Месторождения нефти представляют собой пласт пористой проводящей жидкость среды, которую сверху перекрывает покрышка плохо проводящей жидкость горной породы. Под проводящей пористой средой должна находиться нефтематеринская порода. В течение длительного (порядка миллионов лет) времени, под действием высоких температур и давлений в практически бескислородной среды, органическое вещество нефтематеринской породы (кероген) распадается на углеводороды. Поры среды заполняются смесью этих углеводородов и воды, которой в среднем всегда больше. Эта смесь называется флюидом. Из-за увеличения удельного объема, а также из-за уплотнения горной породы с течением времени под силой тяжести, в поровой жидкости, флюиде, начинает увеличиваться давление. Это приводит к движению флюида. Непроводящая глинистая покрышка является естественной преградой для флюида. За миллионы лет он накапливается у поверхности раздела в «ловушках» — неровностях горной породы (см. рис.).
Часть A. Оценка запасов нефти (1.5 балла) Как было указано в предисловии, весь нефтяной флюид расположен в порах среды. Важной характеристикой среды является пористость — величина $$\varphi=\cfrac{V_{пор}}{V_{ср}}{,} $$ где $V_{пор}$ — объём, занимаемый порами в выделенном объёме среды $V_{ср}$.
Пусть залежь нефти представляет собой участок древних речных отложений песчаника в форме параллелепипеда высотой $h = 10~{м}$, шириной $b = 100~{м}$ и длинной $L = 2000~{м}$. Пористость породы $\varphi = 0.1$. Оцените запасы нефти $m_{н}$ в данном месторождении. Выразите ответ через $L$, $b$, $h$, $\rho$ и $\varphi$, а также приведите его численное значение в тоннах. Считайте, что нефтяной флюид целиком заполняет объём пор. Одной из наиболее важных величин в отрасли, связанной с нефтью, является пластовое давление. Пластовым давлением $p_{пл}$ называют величину давления жидкостей в порах в том случае, когда поры соединены между собой. Данный случай чаще всего и реализуется в реальности. Пластовое давление обусловлено тем, что флюид в порах сжат относительно нормальных условий. Сжатие флюида характеризуется сжимаемостью вещества $\beta$, которая определяется соотношением: $$\beta=-\cfrac{1}{V}\cfrac{dV}{dp}{,} $$ где $p$ и $V$ — давление и объём вещества, а производная $dV/dp$ берётся при постоянном его количестве. Далее во всех пунктах данной части задачи считайте, что все поры соединены между собой, поэтому распределение давления в них определяется по законам гидростатики.
Пусть пластовое давление нефти на дне залежей составляет $p_{пл}=250~{атм}$. Найдите, при какой максимальной глубине залегания $H_{max}$ месторождение будет фонтанирующим, т.е. нефть будет вытекать на поверхность под действием собственного давления. Выразите ответ через $\rho$, $g$ и $p_{пл}$, а также приведите его численное значение. Сжимаемостью нефти можно пренебречь. Из месторождения можно добыть далеко не всю нефть, а только её часть. Доля извлеченной нефти от общих запасов называется коэффициентом извлечения нефти (КИН) $\alpha$. Как правило он невысок и почти никогда не достигает половины.
Оцените максимально возможный КИН $\alpha_{max}$ в режиме фонтанирования при пластовом давлении $p_{пл}=250~{атм}$, если сжимаемость нефти $\beta = 5\cdot 10^{-10}~{Па}$. Выразите ответ через $\beta$ и $p_{пл}$, а также приведите его численное значение. Считайте, что отложения русла рек изолированы непроницаемыми глинами с малой пористостью. Глубина залежей $H$ может быть выбрана произвольным образом.
Часть B. Гидроразрыв пласта (3.2 балла) Распространенный метод повышения отдачи нефти на месторождении заключается в том, что перед добычей в скважину под большим давлением закачивается специальная жидкость — расклинивающий агент. Это приводит к образованию трещины плоской формы порядка $100~{м}$ в длину и не более $1~{см}$ в ширину. Созданная в нефтесодержащих слоях трещина заметно упрощает приток нефти в скважину при том же давлении, что существенно ускоряет добычу и уменьшает затраты. Этот метод называется гидроразрывом пласта. На (рис. а) показан вид сверху на трещину, а на (рис. б) приведено поперечное сечение трещины $wh$, лежащее в вертикальной плоскости и перпендикулярное оси $x$. через которое течёт жидкость.  В пунктах $\mathrm{B1}$ и $\mathrm{B2}$ рассматривается половина трещины, соответствующая $x>0$, в которой скорость расклинивающей жидкости направлена вдоль оси $x$.
При тех же самых данных оцените максимально возможный КИН $\alpha_{max}$ в режиме фонтанирования, если снизу в пластовых отложениях находится вода объемом $kV_0$ ($k = 9$) при начальных запасах нефти $V_0$. Сжимаемость воды считайте равной сжимаемости нефти. Выразите ответ через $\beta$ и $p_{пл}$, а также приведите его численное значение. Считайте что забор жидкости происходит сверху, т.е. забирается только нефть. Глубина залежей $H$ может быть выбрана произвольным образом.
Рассмотрим горизонтальное течение жидкости вдоль оси $x$ между двумя параллельными плоскостями высотой $h$. Расстояние между плоскостями $w\ll{h}$. Определите объёмный расход (далее во всех пунктах задачи — поток) жидкости $Q$ через поперечное сечение $wh$. Ответ выразите через $\eta$, $w$, $h$ и градиент давления $dp(x)/dx$. Поскольку расстояние между плоскостями уменьшается медленно по длине трещины, всегда считайте применимым результат, полученный в пункте $\mathrm{B1}$.
В центре щели создается избыточное давление $\Delta p$. Найдите зависимость избыточного давления $p'$ в щели от координаты $x$. Ответ выразите через $\Delta{p}$, $Q$, $E$, $h$, $\eta$ и $x$.
Трещина заканчивается в положении, соответствующем равному нулю избыточному давлению. Определите длину трещины $L$. Ответ выразите через $\Delta{p}$, $E$, $h$, $\eta$ и $Q$.
Определите объем трещины $V$. Ответ выразите через $\Delta{p}$, $h$, $\eta$, $Q$ и $E$. Критическое избыточное давление, выдерживаемое барьерами, составляет $\Delta{p}=100~{атм}$.
Часть С. Время добычи нефти (3.2 балла) Пусть по краям нефтяного месторождения пробурено по скважине, каждая из которых создает трещину. Трещины параллельны боковым граням месторождения и полностью их перекрывают. Нагнетающая скважина создает повышенное давление, а добывающая — пониженное давление. Распространение жидкости в пласте описывается законом Дарси $$ \vec{v} = - \frac{k\nabla p}{\eta}, $$ где $\vec{v}$ — скорость течения жидкости, $\eta$ — вязкость жидкости, а $k$ — величина, называющаяся проницаемостью пласта для данной жидкости. В рамках данной задачи движение является одномерным, поэтому величину $\nabla p$ можно записать следующим образом: $$\nabla p=\vec{e}_x\cfrac{dp}{dx}{.} $$
Рассчитайте максимально возможные значения длины трещины $L_{max}$ и её объёма $V_{max}$.
Определите скорость $v$ движения границы жидкостей при перемещении фронта на величину $S$. Ответ выразите через $p_1$, $p_2$, $L$, $\eta_1$, $\eta_2$, $k_1$ и $k_2$. В пунктах $\mathrm{C2}$ и $\mathrm{C3}$ считайте, что $k_1=k_2=k=5\cdot 10^{-12}~{м}^2$.
Определите зависимость перемещения $S$ фронта от времени $t$. Ответ выразите через $p_1$, $p_2$, $L$, $\eta_1$, $\eta_2$, $k$ и $t$
Определите полное время $\tau$ вытеснения нефти из месторождения. Выразите ответ через $p_1$, $p_2$, $L$, $\eta_1$, $\eta_2$ и $k$ и рассчитайте его.
Часть D. Течение нефти в забое скважины (2.1 балла) Забой скважины — цилиндрический участок скважины с проницаемыми стенками, через который может проникать нефть. В рамках данной части задачи вам предлагается изучить распределение поля скоростей жидкости внутри данного цилиндра. Для начала рассмотрим классическое течение жидкости с вязкостью $\eta$ в трубе длиной $L$ радиусом $R$, к концам которой приложена разность давлений $\Delta p$. В пунктах $\mathrm{D1}$ и $\mathrm{D2}$ боковая поверхность цилиндра непроницаема, т.е жидкость через стенки не выходит, а движение каждого её элемента является одномерным.
При каком условии на параметры системы движение границы будет устойчивым, то есть при малом отклонении формы границы от плоской это отклонение не будет возрастать? Запишите условие устойчивости через $\eta_1$, $\eta_2$, $k_1$ и $k_2$. Устойчиво ли течение жидкости, рассмотренное в пунктах $\mathrm{C2}$ и $\mathrm{C3}$?
Найдите зависимость скорости течения жидкости в такой трубе от расстояния до оси трубы $v(r)$, максимальное значение скорости $v_{max}$ и полный поток $Q$ жидкости через сечение цилиндра. Ответы выразите через $\Delta{p}$, $\eta$, $L$, $R$ и $r$.
Выразите распределение скорости течения жидкости $v(r)$ через полный поток $Q$, $R$ и $r$. Далее перейдём непосредственно к анализу течения жидкости в забое скважины. Он представляет собой цилиндр радиусом $R$ и высотой $H$, через стенки которого поступает полный поток нефти $Q_0$.
Найдите поток $Q$ в сечении забоя на расстоянии $h$ от его нижнего края и соответствующее выражение для вертикальной скорости $v(r,h)$ в зависимости от расстояния до оси $r$ и высоты $h$. Ответы выразите через $Q_0$, $H$, $R$, $r$ и $h$.
Рассмотрим кольцо высотой $dh$ с внутренним и внешним радиусами $r$ и $r+dr$ соответственно. Используя тот факт, что жидкость несжимаема, покажите, что из условия постоянства объёма жидкости внутри выделенного кольца следует соотношение: $$\cfrac{\partial v}{\partial h}=-\cfrac{1}{r}\cfrac{\partial (u_rr)}{\partial r}{.}$$ Вы можете использовать это соотношение, даже если не смогли его доказать.
Найдите радиальную скорость течения жидкости $u_r(r,h)$ в зависимости от расстояния до оси $r$ и высоты $h$, а также максимальную величину её модуля $u_{r(max)}$. Ответы выразите через $Q_0$, $R$, $H$, $h$ и $r$.
Чему равно отношение $u_{r(max)}/v_{max}$? Ответ выразите через $R$ и $H$.
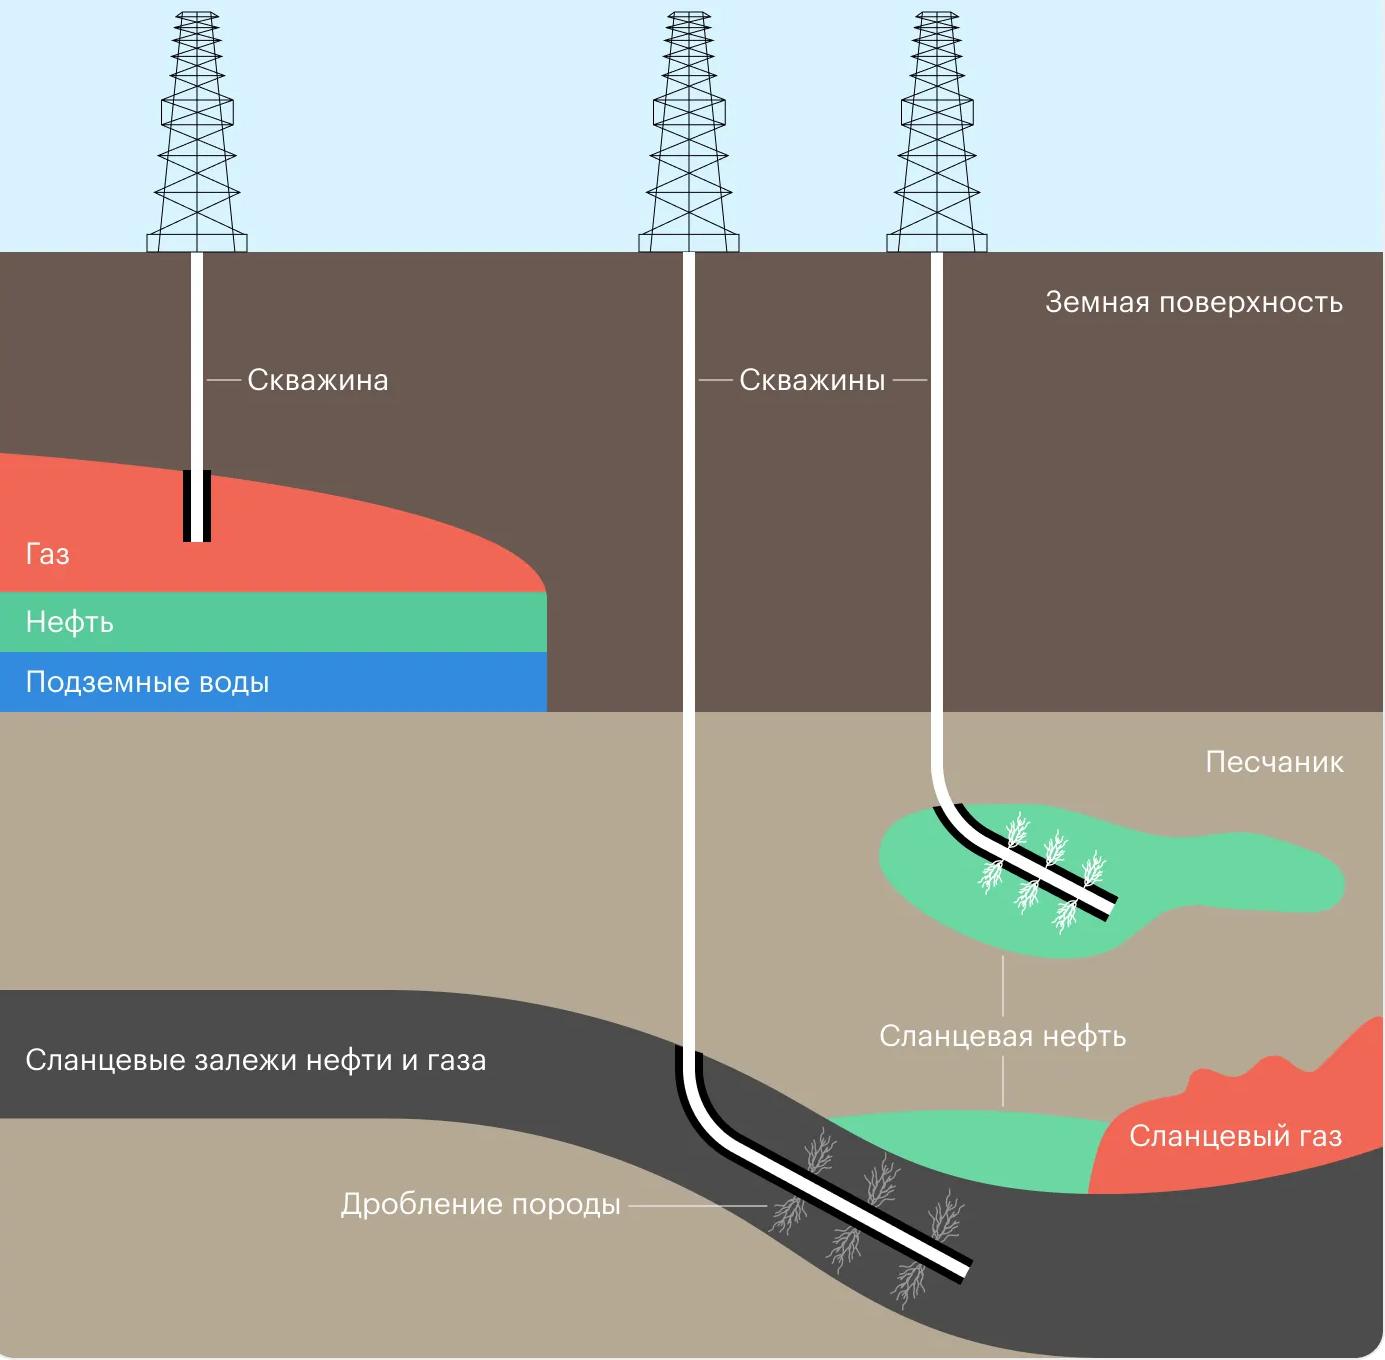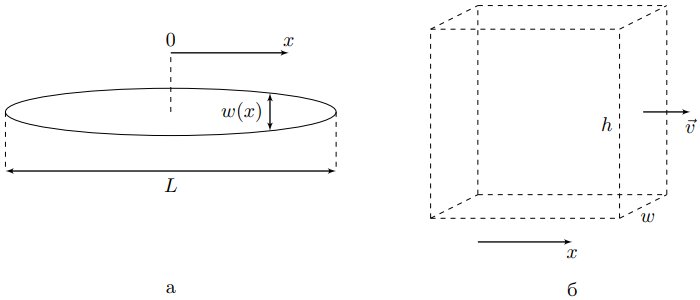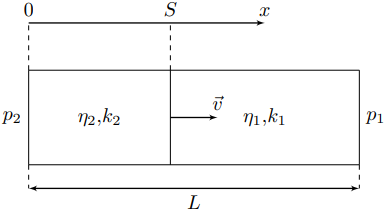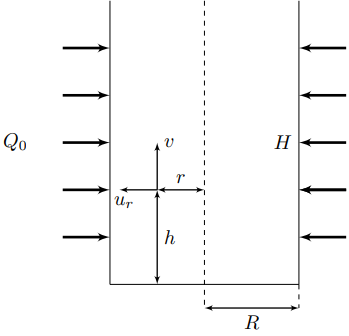
Пусть залежь нефти представляет собой участок древних речных отложений песчаника в форме параллелепипеда высотой $h = 10~{м}$, шириной $b = 100~{м}$ и длинной $L = 2000~{м}$. Пористость породы $\varphi = 0.1$. Оцените запасы нефти $m_{н}$ в данном месторождении. Выразите ответ через $L$, $b$, $h$, $\rho$ и $\varphi$, а также приведите его численное значение в тоннах. Считайте, что нефтяной флюид целиком заполняет объём пор.
Решение: Из определения пористости для объёма нефти находим:$$V_\text{н}=\varphi\cdot bhL{.}$$Поскольку $m_\text{н}=\rho V_\text{н}$, имеем:
Ответ: $$m_\text{н}=\rho\varphi bhL=160\cdot 10^3~\text{тонн}{.}$$

Пусть пластовое давление нефти на дне залежей составляет $p_{пл}=250~{атм}$. Найдите, при какой максимальной глубине залегания $H_{max}$ месторождение будет фонтанирующим, т.е. нефть будет вытекать на поверхность под действием собственного давления. Выразите ответ через $\rho$, $g$ и $p_{пл}$, а также приведите его численное значение. Сжимаемостью нефти можно пренебречь.
Решение: Жидкость будет вытекать под действием пластового давления, если оно превышает давление гидростатического столба нефти:$$p_\text{пл}\geq \rho gh{.}$$Таким образом:
Ответ: $$H_{max}=\cfrac{p_\text{пл}}{\rho g}\approx 3{.}125~\text{км}$$

Оцените максимально возможный КИН $\alpha_{max}$ в режиме фонтанирования при пластовом давлении $p_{пл}=250~{атм}$, если сжимаемость нефти $\beta = 5\cdot 10^{-10}~{Па}$. Выразите ответ через $\beta$ и $p_{пл}$, а также приведите его численное значение. Считайте, что отложения русла рек изолированы непроницаемыми глинами с малой пористостью. Глубина залежей $H$ может быть выбрана произвольным образом.
Решение: Как уже говорилось условии - пластовое давление обусловлено сжатием флюида относительно нормальных условий. Если флюид находится под нормальным атмосферным давлением — его фиксированное количество вещества занимает наибольший возможный объём, а значит, наибольшая доля вытесненного флюида достигается, если в конечном состоянии он находится при как можно меньшем давлении.Это можно реализовать, если устремить глубину залежей $H$ к нулю.Имеем:$$\alpha=\cfrac{dV}{V}\approx \beta\Delta{p}{.}$$Поскольку пластовое давление во много раз превышает атмосферное — находим:
Ответ: $$\alpha_{max}\approx \beta p_\text{пл}\approx 1{.}25\text{%}{.}$$

При тех же самых данных оцените максимально возможный КИН $\alpha_{max}$ в режиме фонтанирования, если снизу в пластовых отложениях находится вода объемом $kV_0$ ($k = 9$) при начальных запасах нефти $V_0$. Сжимаемость воды считайте равной сжимаемости нефти. Выразите ответ через $\beta$ и $p_{пл}$, а также приведите его численное значение. Считайте что забор жидкости происходит сверху, т.е. забирается только нефть. Глубина залежей $H$ может быть выбрана произвольным образом.
Решение: Аналогично предыдущему пункту, глубина залежей $H$ должна стремиться к нулю. Однако в данном случае КИН серьёзно возрастает, поскольку разжимается не только флюид, но и вода, и, поскольку забирается только нефть, забираемый её объём $dV$ складывается из изменения объёмов нефти и воды::$$\alpha=\cfrac{dV}{V_0}=\cfrac{dV_\text{н}+dV_\text{в}}{V_0}=(1+9)\beta\Delta{p}{.}$$Таким образом:
Ответ: $$\alpha_{max}=10\beta p_\text{пл}\approx 12{.}5\text{%}{.}$$

Рассмотрим горизонтальное течение жидкости вдоль оси $x$ между двумя параллельными плоскостями высотой $h$. Расстояние между плоскостями $w\ll{h}$. Определите объёмный расход (далее во всех пунктах задачи — поток) жидкости $Q$ через поперечное сечение $wh$. Ответ выразите через $\eta$, $w$, $h$ и градиент давления $dp(x)/dx$.
Решение: Получим распределение скоростей жидкости вдоль координаты $z$, направленной перпендикулярно направлению потока от одной пластины к другой. Начало оси $z$ расположено посередине между пластинами.Из условия сохранения импульса имеем:$$-hdzdp+\eta hdx\left(\cfrac{dv(z+dz)}{dz}-\cfrac{dv(z)}{dz}\right)=0{,}$$откуда:$$\cfrac{d^2v}{dz^2}=\cfrac{1}{\eta}\cfrac{dp}{dx}{.}$$Интегрируя один раз, находим:$$\cfrac{dv}{dz}=\cfrac{z}{\eta}\cfrac{dp}{dx}+A{.}$$Поскольку скорость посередине между пластинами испытывает экстремум — $A=0$. Тогда повторно интегрируя, находим:$$v(z)=C+\cfrac{z^2}{2\eta}\cfrac{dp}{dx}{.}$$При $z=\pm w/2$ скорость должна обращаться в ноль, откуда находим:$$v(z)=-\cfrac{1}{2\eta}\cfrac{dp}{dx}\left(\cfrac{w^2}{4}-z^2\right){.}$$Для потока $Q$ имеем:$$Q=\int\limits_{-w/2}^{w/2}v(z)hdz=-\cfrac{h}{2\eta}\cfrac{dp}{dx}\int\limits_{-w/2}^{w/2}\left(\cfrac{w^2}{4}-z^2\right)dz{.}$$Интегрируя, находим:
Ответ: $$Q=-\cfrac{w^3h}{12\eta}\cfrac{dp}{dx}{.}$$

В центре щели создается избыточное давление $\Delta p$. Найдите зависимость избыточного давления $p'$ в щели от координаты $x$. Ответ выразите через $\Delta{p}$, $Q$, $E$, $h$, $\eta$ и $x$.
Решение: Поскольку поток жидкости одинаково растекается в две разные стороны — в каждой из них он равен $Q/2$.Пусть ось $x$ имеет начало в центре щели и направлена вдоль одного из потоков. Воспользуемся результатом пункта $\mathrm{B1}$:$$\cfrac{Q}{2}=-\cfrac{w^3h}{12\eta}\cfrac{dp'}{dx}{.}$$Воспользовавшись эмпирическим соотношением для ширины щели, получим:$$\cfrac{Q}{2}=-\cfrac{h^4p'^3}{12\eta E^3}\cfrac{dp'}{dx}{.}$$Проинтегрируем полученное выражение:$$\int\limits_{\Delta{p}}^{p'(x)}p'^3dp'=\cfrac{p'^4(x)-\Delta{p}^4}{4}=-\cfrac{6Q\eta E^3x}{h^4}{.}$$Таким образом:
Ответ: $$p'(x)=\sqrt[4]{\Delta{p}^4-\cfrac{24Q\eta E^3x}{h^4}}{.}$$

Трещина заканчивается в положении, соответствующем равному нулю избыточному давлению. Определите длину трещины $L$. Ответ выразите через $\Delta{p}$, $E$, $h$, $\eta$ и $Q$.
Решение: При максимальной длине трещины давление $p'$ обращается в ноль, откуда полудлина трещины $L/2$ составляет:$$\cfrac{L}{2}=\cfrac{\Delta{p}^4h^4}{24Q\eta E^3}{.}$$Таким образом:
Ответ: $$L=\cfrac{\Delta{p}^4h^4}{12Q\eta E^3}{.}$$

Определите объем трещины $V$. Ответ выразите через $\Delta{p}$, $h$, $\eta$, $Q$ и $E$.
Решение: Объём трещина равен удвоенному объёму её половины:$$V=2\int\limits_{0}^{L}hw(x)dx=2\int\limits_{0}^{L}\cfrac{h^2p'}{E}dx{.}$$Воспользуемся выражением для $p'(x)$:$$V=\cfrac{2h^2\Delta{p}}{E}\int\limits_{0}^{L}\sqrt[4]{1-\cfrac{24Q\eta E^3x}{h^4\Delta{p}^4}}dx=\cfrac{h^6\Delta{p}^5}{12Q\eta E^4}\int\limits_{0}^{1}\sqrt[4]{1-z}dz{.}$$После элементарного интегрирования находим:
Ответ: $$V=\cfrac{h^6\Delta{p}^5}{15Q\eta E^4}{.}$$

Рассчитайте максимально возможные значения длины трещины $L_{max}$ и её объёма $V_{max}$.
Ответ: $$L_{max}=\approx 83~\text{м}{.}$$
Ответ: $$V_{max}=6{.}7~\text{м}{.}$$

Определите скорость $v$ движения границы жидкостей при перемещении фронта на величину $S$. Ответ выразите через $p_1$, $p_2$, $L$, $\eta_1$, $\eta_2$, $k_1$ и $k_2$.
Решение: Закон Дарси в рамках задачи можно переписать в следующей форме:$$v=-\cfrac{k}{\eta}\cfrac{\partial p}{\partial x}{.}$$Скорость движения $v$ одинакова для обеих жидкостей и постоянна по всей длине $L$. Тогда для градиентов давления в нефти и в воде с учётом равенства их проницаемостей $k_1=k_2=k$ получим:$$\cfrac{\partial p_\text{н}}{\partial x}=-\cfrac{\eta_1v}{k_1}\qquad \cfrac{\partial p_\text{в}}{\partial x}=-\cfrac{\eta_2v}{k_2}{.}$$Для полного изменения давления находим:$$p_2-p_1=\cfrac{\eta_2Sv}{k_2}+\cfrac{\eta_1(L-S)v}{k_1}{.}$$Таким образом:
Ответ: $$v=\cfrac{p_2-p_1}{\cfrac{\eta_1L}{k_1}+\left(\cfrac{\eta_2}{k_2}-\cfrac{\eta_1}{k_1}\right)S}{.}$$

Определите зависимость перемещения $S$ фронта от времени $t$. Ответ выразите через $p_1$, $p_2$, $L$, $\eta_1$, $\eta_2$, $k$ и $t$
Решение: Поскольку $v=dx/dt$ и $k_1=k_2=k$, имеем:$$dt=\cfrac{(\eta_1L+(\eta_2-\eta_1)S)dS}{k(p_2-p_1)}{.}$$Интегрируя, найдём:$$t=\cfrac{1}{k(p_2-p_1)}\int\limits_{0}^S(\eta_1L+(\eta_2-\eta_1)x)dx=\cfrac{1}{k(p_2-p_1)}\left(\eta_1LS+\cfrac{(\eta_2-\eta_1)S^2}{2}\right){.}$$Приведём квадратное уравнение к классическому виду:$$S^2-\cfrac{2\eta_1LS}{\eta_1-\eta_2}+\cfrac{2k(p_2-p_1)t}{\eta_1-\eta_2}=0{.}$$Решая, получим:$$S(t)=\cfrac{\eta_1L}{\eta_1-\eta_2}\pm\sqrt{\left(\cfrac{\eta_1L}{\eta_1-\eta_2}\right)^2-\cfrac{2k(p_2-p_1)t}{\eta_1-\eta_2}}{.}$$Поскольку $x(0)=0$ — выберем корень со знаком минус.Окончательно:
Ответ: $$S(t)=\cfrac{\eta_1L}{\eta_1-\eta_2}-\sqrt{\left(\cfrac{\eta_1L}{\eta_1-\eta_2}\right)^2-\cfrac{2k(p_2-p_1)t}{\eta_1-\eta_2}}{.}$$

Определите полное время $\tau$ вытеснения нефти из месторождения. Выразите ответ через $p_1$, $p_2$, $L$, $\eta_1$, $\eta_2$ и $k$ и рассчитайте его.
Решение: Полное время $\tau$ вытеснения нефти равняется $t(L)$.Таким образом:
Ответ: $$\tau=\cfrac{(\eta_1+\eta_2)L^2}{2k(p_2-p_1)}\approx 26~\text{лет}{.}$$

При каком условии на параметры системы движение границы будет устойчивым, то есть при малом отклонении формы границы от плоской это отклонение не будет возрастать? Запишите условие устойчивости через $\eta_1$, $\eta_2$, $k_1$ и $k_2$.  Устойчиво ли течение жидкости, рассмотренное в пунктах $\mathrm{C2}$ и $\mathrm{C3}$?
Решение: Отклонение не будет возрастать, если $v(x+dx){<}v(x)$.Обратим внимание, что числитель выражения для скорости постоянный, а знаменатель является линейной функцией $x$ с угловым коэффициентом $a=\eta_2/k_2-\eta_1/k_1$.Величина скорости уменьшается с ростом $x$, если величина $a$ является положительной, т.е при условии:
Ответ: $$\cfrac{\eta_2}{k_2}{>}\cfrac{\eta_1}{k_1}{.}$$
Ответ: Движение рассматриваемой конструкции неустойчиво.

Найдите зависимость скорости течения жидкости в такой трубе от расстояния до оси трубы $v(r)$, максимальное значение скорости $v_{max}$ и полный поток $Q$ жидкости через сечение цилиндра. Ответы выразите через $\Delta{p}$, $\eta$, $L$, $R$ и $r$.
Решение: Выделим цилиндр радиусом $r$ длиной $L$. Запишем условие постоянства его импульса:$$\pi r^2\Delta{p}+2\pi rL\eta\cfrac{\partial v}{\partial r}=0\Rightarrow \cfrac{\partial v}{\partial r}=-\cfrac{r}{2}\cfrac{\Delta{p}}{\eta L}{.}$$Интегрируя, получим:$$v=C-\cfrac{\Delta{p}r^2}{4\eta L}{.}$$Поскольку $v(R)=0$, получим: Для потока $Q$ имеем:$$Q=\int\limits_0^Rv(r)\cdot 2\pi rdr=\cfrac{\pi\Delta{p}}{2\eta L}\int\limits_{0}^R (R^2-r^2)rdr{.}$$Интегрируя, находим:
Ответ: $$v(r)=\cfrac{\Delta{p}(R^2-r^2)}{4\eta L}{.}$$  Для потока $Q$ имеем:$$Q=\int\limits_0^Rv(r)\cdot 2\pi rdr=\cfrac{\pi\Delta{p}}{2\eta L}\int\limits_{0}^R (R^2-r^2)rdr{.}$$Интегрируя, находим:
Ответ: $$Q=\cfrac{\pi\Delta{p}R^4}{8\eta L}{.}$$

Выразите распределение скорости течения жидкости $v(r)$ через полный поток $Q$, $R$ и $r$.
Решение: Выразим комбинацию $\Delta{p}/(4\eta L)$ через полный поток $Q$:$$\cfrac{\Delta{p}}{4\eta L}=\cfrac{2Q}{\pi R^4}{.}$$Подставляя в выражение для $v(r)$, находим:
Ответ: $$v(r)=\cfrac{2Q}{\pi R^2}\left(1-\cfrac{r^2}{R^2}\right){.}$$

Найдите поток $Q$ в сечении забоя на расстоянии $h$ от его нижнего края и соответствующее выражение для вертикальной скорости $v(r,h)$ в зависимости от расстояния до оси $r$ и высоты $h$. Ответы выразите через $Q_0$, $H$, $R$, $r$ и $h$.
Решение: Поскольку жидкость поступает в цилиндр равномерно по его боковой поверхности, имеем:$$\cfrac{dQ}{dh}=\cfrac{Q_0}{H}{.}$$Поскольку $Q(0)=0$, находим: Воспользуемся выражением, полученным в пункте $\mathrm{D2}$:$$v(r{,}h)=\cfrac{2Q(h)}{\pi R^2}\left(1-\cfrac{r^2}{R^2}\right){.}$$Подставляя $Q(h)$, получим:
Ответ: $$Q(h)=\cfrac{Q_0h}{H}{.}$$  Воспользуемся выражением, полученным в пункте $\mathrm{D2}$:$$v(r{,}h)=\cfrac{2Q(h)}{\pi R^2}\left(1-\cfrac{r^2}{R^2}\right){.}$$Подставляя $Q(h)$, получим:
Ответ: $$v(r{,}h)=\cfrac{2Q_0h}{\pi R^2H}\left(1-\cfrac{r^2}{R^2}\right){.}$$

Рассмотрим кольцо высотой $dh$ с внутренним и внешним радиусами $r$ и $r+dr$ соответственно. Используя тот факт, что жидкость несжимаема, покажите, что из условия постоянства объёма жидкости внутри выделенного кольца следует соотношение:  $$\cfrac{\partial v}{\partial h}=-\cfrac{1}{r}\cfrac{\partial (u_rr)}{\partial r}{.}$$  Вы можете использовать это соотношение, даже если не смогли его доказать.
Решение: Запишем выражение для полного потока жидкости $q$ в кольцо:$$q=2\pi rdrv(r{,}h+dh)-2\pi rdrv(r{,}h)+2\pi dh(r+dr)u_r(r+dr{,}h)-2\pi dh ru_r(r{,}h)=0{.}$$Таким образом:$$2\pi rdrdv+2\pi drd(ru_r)=0{,}$$или же:$$\cfrac{\partial v}{\partial h}+\cfrac{1}{r}\cfrac{\partial (ru_r)}{\partial r}=0{.}$$Что и требовалось доказать.

Найдите радиальную скорость течения жидкости $u_r(r,h)$ в зависимости от расстояния до оси $r$ и высоты $h$, а также максимальную величину её модуля $u_{r(max)}$. Ответы выразите через $Q_0$, $R$, $H$, $h$ и $r$.
Решение: Последовательно воспользуемся результатами пунктов $\mathrm{D4}$ и $\mathrm{D3}$:$$\cfrac{\partial (ru_r)}{\partial r}=-r\cfrac{\partial v}{\partial h}=-\cfrac{2Q_0r}{\pi R^2H}\left(1-\cfrac{r^2}{R^2}\right){.}$$Обратим внимание, что при $r=0$ величина $ru_r$ также равна нулю. Временно переобозначим $r$ на $z$ в подынтегральной функции и получим:$$ru_r(r{,}h)=-\cfrac{2Q_0}{\pi R^2H}\int\limits_{0}^r\left(1-\cfrac{z^2}{R^2}\right)zdz=-\cfrac{Q_0}{\pi R^2H}\left(r^2-\cfrac{r^4}{2R^2}\right){.}$$Таким образом: Максимум величины $u_r$ достигается при равенстве нулю её производной по $r$:$$\cfrac{du_r}{dr}=0\Rightarrow 1-\cfrac{3r^2}{2R^2}=0\Rightarrow r_{max}=\sqrt{\cfrac{2}{3}}R{.}$$Тогда для максимального значения радиальной компоненты скорости $u_{max}$ находим:
Ответ: $$u_r(r{,}h)=-\cfrac{Q_0}{\pi R^2H}\left(r-\cfrac{r^3}{2R^2}\right){.}$$  Максимум величины $u_r$ достигается при равенстве нулю её производной по $r$:$$\cfrac{du_r}{dr}=0\Rightarrow 1-\cfrac{3r^2}{2R^2}=0\Rightarrow r_{max}=\sqrt{\cfrac{2}{3}}R{.}$$Тогда для максимального значения радиальной компоненты скорости $u_{max}$ находим:
Ответ: $$u_{max}=\left(\cfrac{2}{3}\right)^{3/2}\cfrac{Q_0}{\pi RH}{.}$$

Чему равно отношение $u_{r(max)}/v_{max}$? Ответ выразите через $R$ и $H$.
Ответ: $$\cfrac{u_{r(max)}}{v_{max}}=\cfrac{\sqrt{2}R}{3\sqrt{3}H}$$
Темы:
T, Механика, Формула Пуазейля, Гидродинамика, Сборы XY, X, 2024